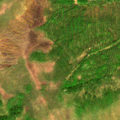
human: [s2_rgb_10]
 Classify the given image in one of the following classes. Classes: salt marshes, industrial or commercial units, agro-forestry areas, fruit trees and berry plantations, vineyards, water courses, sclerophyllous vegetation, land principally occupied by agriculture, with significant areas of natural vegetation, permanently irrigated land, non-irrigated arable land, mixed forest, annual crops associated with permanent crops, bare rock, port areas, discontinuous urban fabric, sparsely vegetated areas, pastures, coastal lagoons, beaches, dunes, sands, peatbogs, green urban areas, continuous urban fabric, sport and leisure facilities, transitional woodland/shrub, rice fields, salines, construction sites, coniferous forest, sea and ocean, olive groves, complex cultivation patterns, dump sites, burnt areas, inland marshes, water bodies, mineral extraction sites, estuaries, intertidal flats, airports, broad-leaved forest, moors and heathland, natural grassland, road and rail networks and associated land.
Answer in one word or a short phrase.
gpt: coniferous forest, mixed forest, transitional woodland/shrub